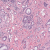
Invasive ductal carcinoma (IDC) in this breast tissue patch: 1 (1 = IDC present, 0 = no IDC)